Question: hi i am having issue with css as when i resize the windows the div is not placed properly as below

this is css involving the div
'''
.similar_story_block_form {
background-color: white;
border: 1px solid #CCCCCC;
border-radius: 0 0 12px 12px;
box-shadow: 0 4px 14px 0 rgba(0, 0, 0, 0.8);
font-size: 13px;
left: 337px;
position: absolute;
top: 105px;
width: 337px;
z-index: 100;
}
'''
Html code
'''
<div id="search-box-form">
<div style="display:block;" class="similar_story_block_form">
<div class="head">
<p>What interest you?</p>
<a onclick="javascript:closeSearchBox(event);" id="close-element-form" href="#"></a></div>
<ul>
<li>
<a no-confirm="" class="pushstate">
<div col-400="" class="fleft"><p>No such business</p></div></a></li>
<div class="head"><p>Nothing is found from <span style="color:red;font-weight:italic;">"s"</span></p>
</div>
</ul>
</div>
</div>
'''
currently i use chrome which give me the same issue. What am i missing here? Thank for your help
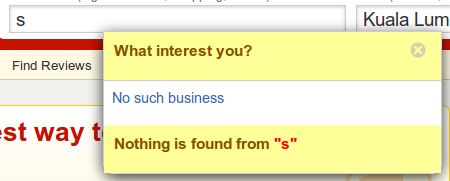
Answer: Put "position: relative;" or "position: absolute" on the "#search-box-form" element. That way the ".similar_story_block_form" position will be relative/absolute to the parent position. Instead of the global/body position.